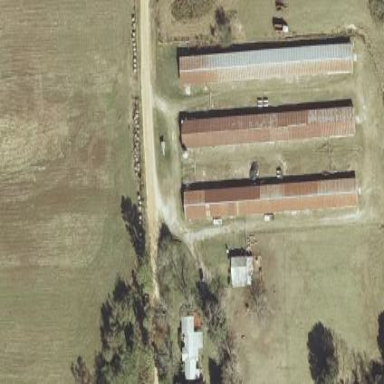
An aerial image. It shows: Poultry farmyard is depicted in the image.